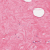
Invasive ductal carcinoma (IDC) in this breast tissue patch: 0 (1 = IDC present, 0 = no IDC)